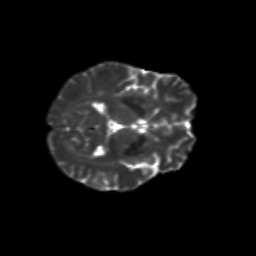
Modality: T2w
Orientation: axial
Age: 49
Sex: female
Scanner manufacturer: siemens
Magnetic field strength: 3 T
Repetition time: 8.6 s
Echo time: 0.095 s